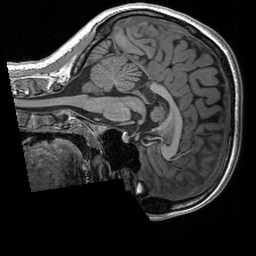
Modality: T1w
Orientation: sagittal
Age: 20
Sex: female
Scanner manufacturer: siemens
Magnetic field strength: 3 T
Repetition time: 2.4 s
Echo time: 0.00191 s